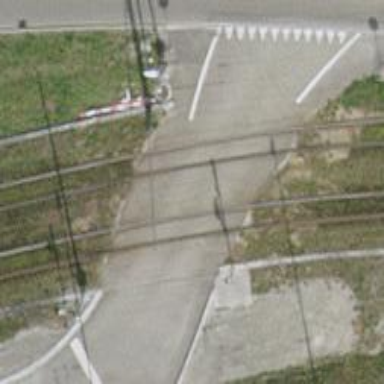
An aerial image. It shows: Level crossing on the railway with lights.